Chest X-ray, AP view. Patient: 37 years old, sex F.
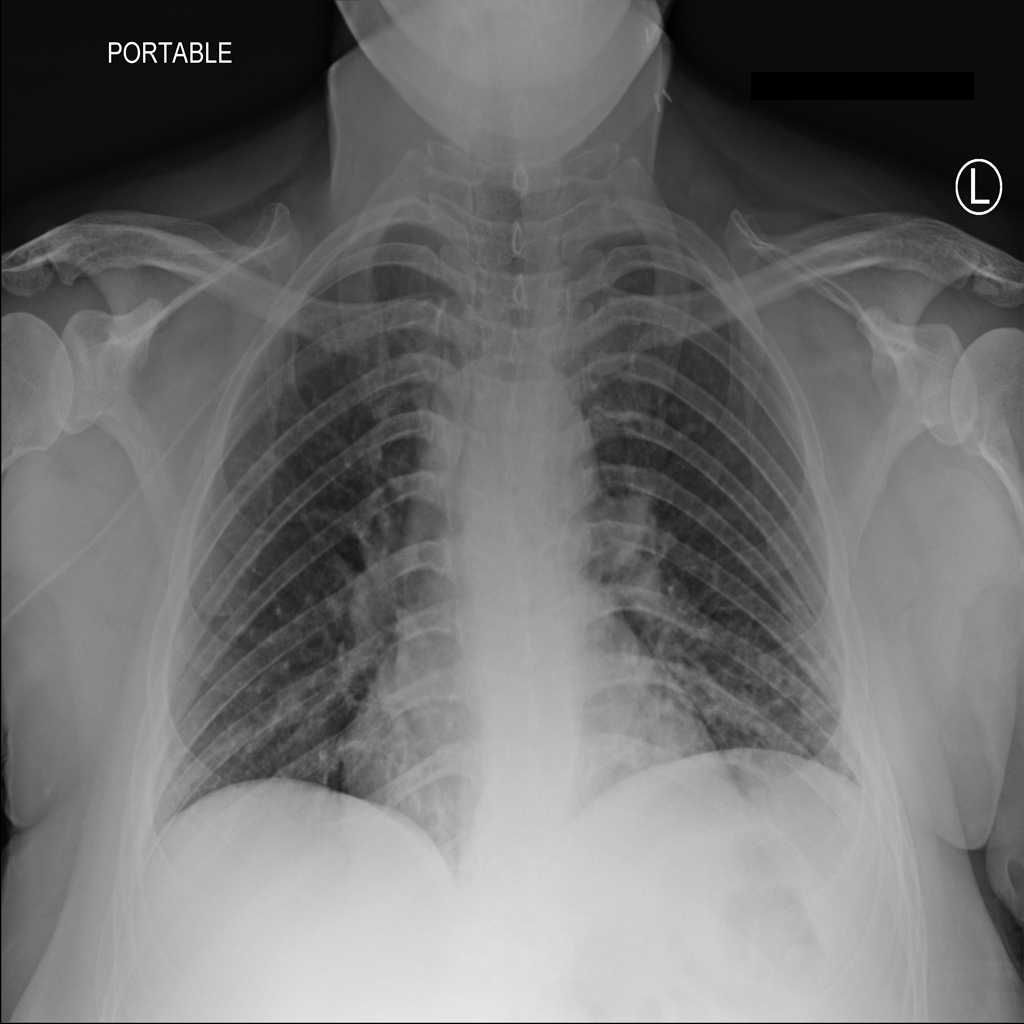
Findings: No Finding